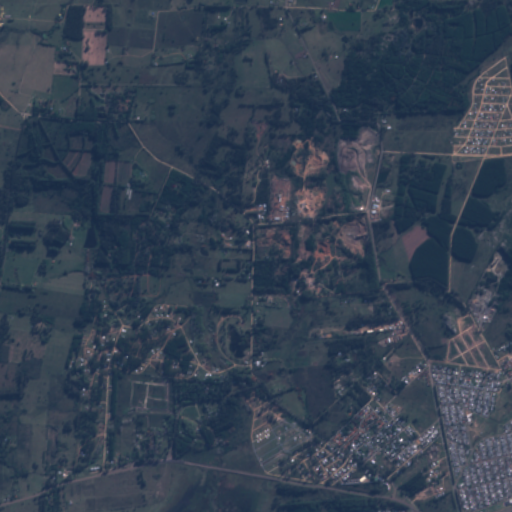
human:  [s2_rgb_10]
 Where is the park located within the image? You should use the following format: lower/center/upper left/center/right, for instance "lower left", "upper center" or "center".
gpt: The park is located in the lower right of the image.
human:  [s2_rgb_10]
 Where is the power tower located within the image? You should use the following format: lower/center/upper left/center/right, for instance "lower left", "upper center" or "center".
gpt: The power tower is located in the lower of the image.
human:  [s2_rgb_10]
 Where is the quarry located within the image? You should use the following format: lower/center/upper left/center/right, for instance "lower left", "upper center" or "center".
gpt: The quarry is located in the center right of the image.
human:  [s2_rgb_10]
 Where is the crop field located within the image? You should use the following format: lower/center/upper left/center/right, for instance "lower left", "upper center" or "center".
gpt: There is no crop field in the image.